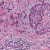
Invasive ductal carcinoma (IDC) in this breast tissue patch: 1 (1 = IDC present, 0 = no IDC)